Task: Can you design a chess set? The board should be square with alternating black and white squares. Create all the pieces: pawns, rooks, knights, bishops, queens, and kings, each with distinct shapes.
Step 625:
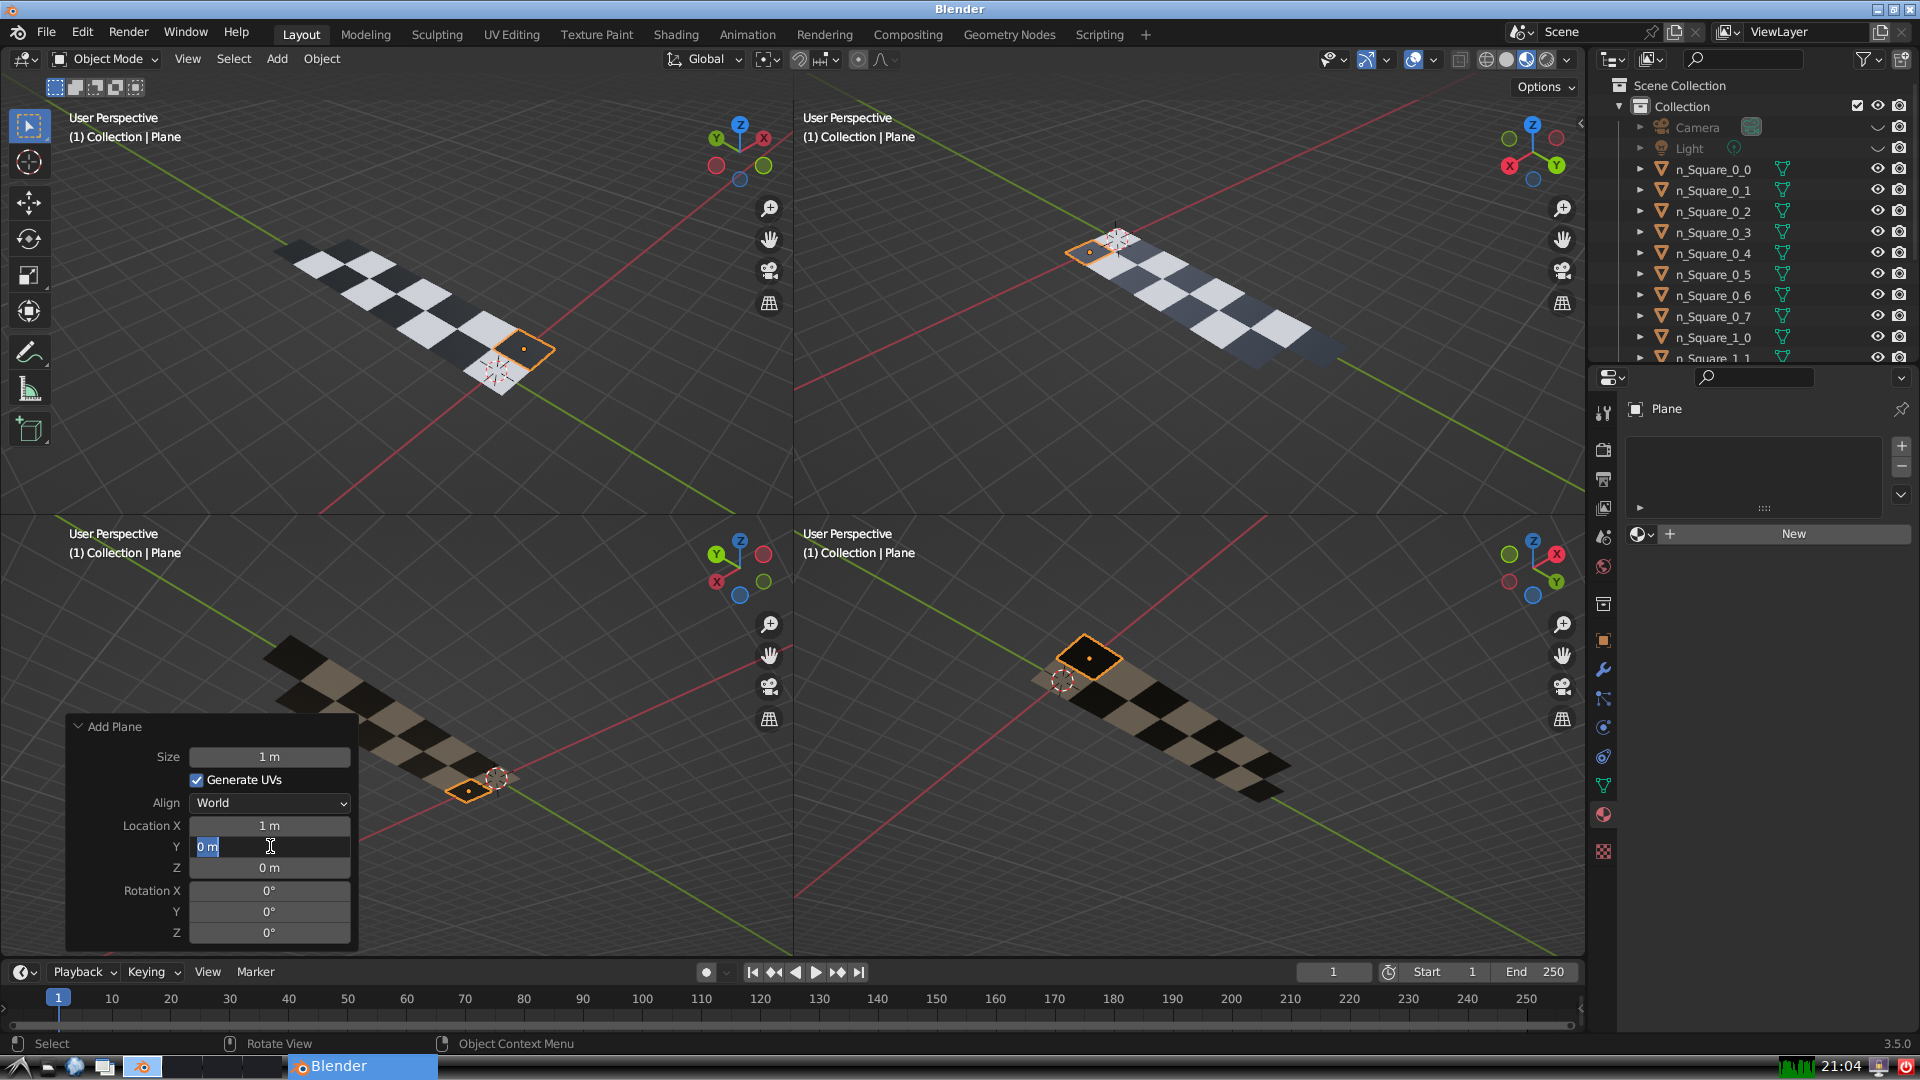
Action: input_text: 7.0